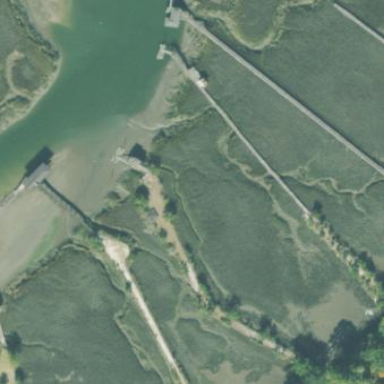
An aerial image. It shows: Man-made pier.